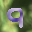
Label: 9